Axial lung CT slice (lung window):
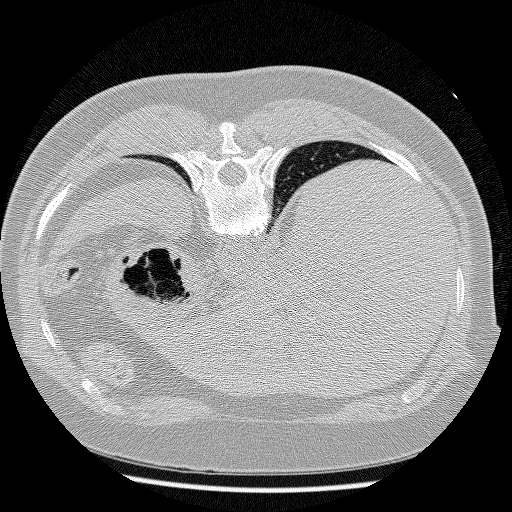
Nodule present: no